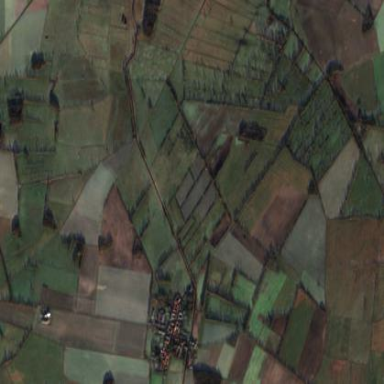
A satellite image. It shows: Picturesque farmland scene.